Question: ## here is the Jsfiddle jsfiddle.net/dpR4D in CSS First is the bootstrap in the end is my style
My goal is to make something like this <URL>. You see the text 'Makes You curious' is fixed on that container and the background is fixed too. I'm trying to do this on my website, for the background I've succeeded by changing the 'background-attachment:fixed;' but for the text when i do this
'''
.jumbotron . container { position : fixed }
'''
look what happens:

1. all the text goes to the left
2. when scrolling the container stays allways on the page but i want it to disapear after the white div (graphic design - web design - development)
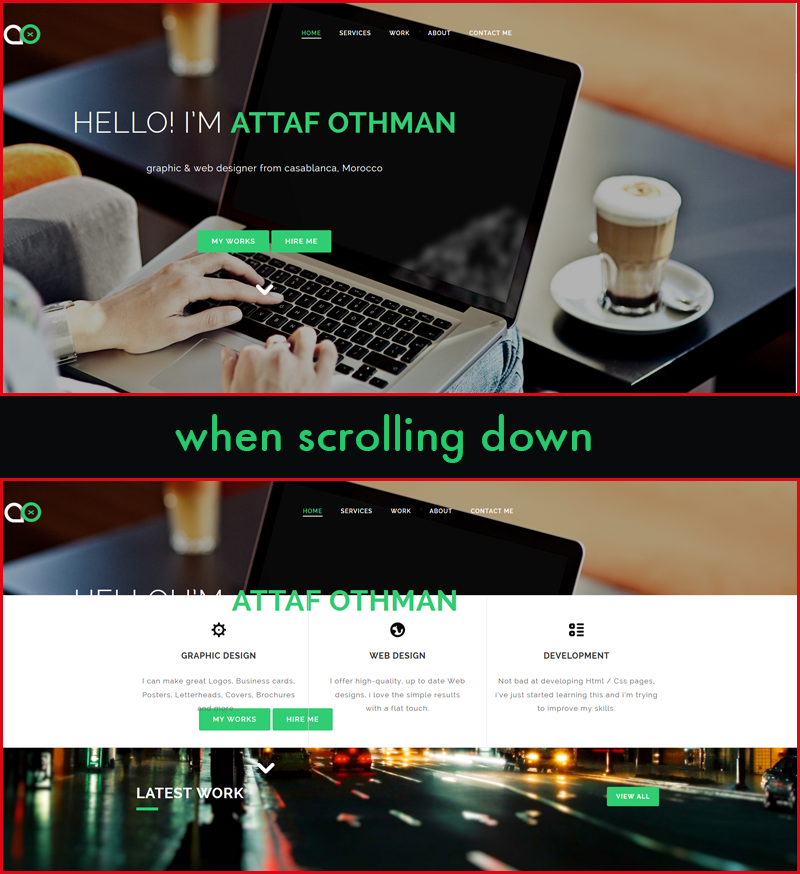
Answer: It looks like a z-index problem.
Try this:
'''
.jumbotron .container { position : fixed; z-index: 1; }
'''
For the next element (the white one with Graphic Design | Web Design | Development), try this:
'''
<your element> { position: relative; z-index: 2; }
'''